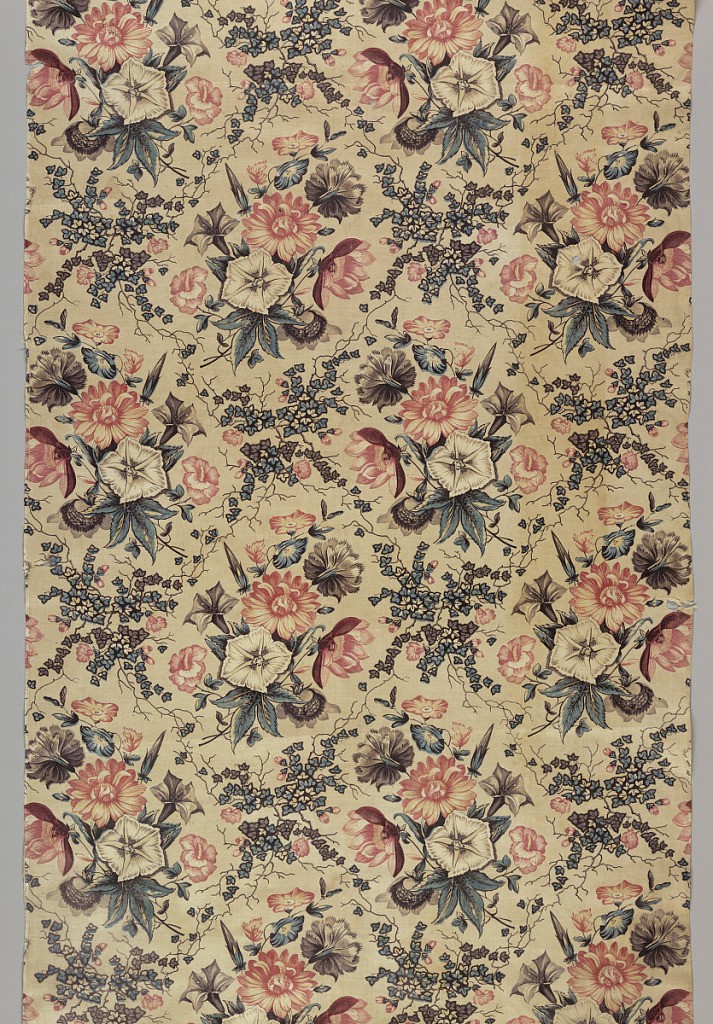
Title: Textile
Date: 19th century
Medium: cotton Technique: printed by engraved roller and block on plain weave
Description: Square repeat of two placements the same group of naturalistic flowers in a diamond-shaped grouping - one group facing left in one row and one groupd facing right in the alternating offset row. Floral groups interconnected by fine vine. Colors muted on a pale brown background. Square repeat  - unit: 14 1/2" high x 12 3/4" wide.